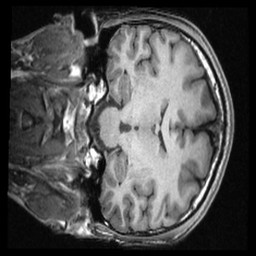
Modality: T1w
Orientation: coronal
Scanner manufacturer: ge
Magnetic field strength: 3 T
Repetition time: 0.00766 s
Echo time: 0.002936 s